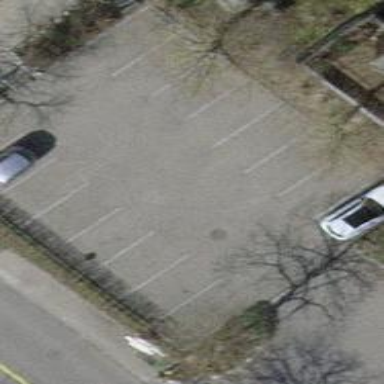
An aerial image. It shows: Parking available on the street side.